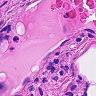
Metastatic tissue present: no